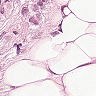
Metastatic tissue present: yes